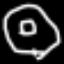
Label: donut